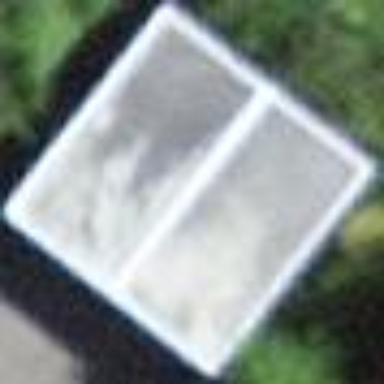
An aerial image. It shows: Garage.